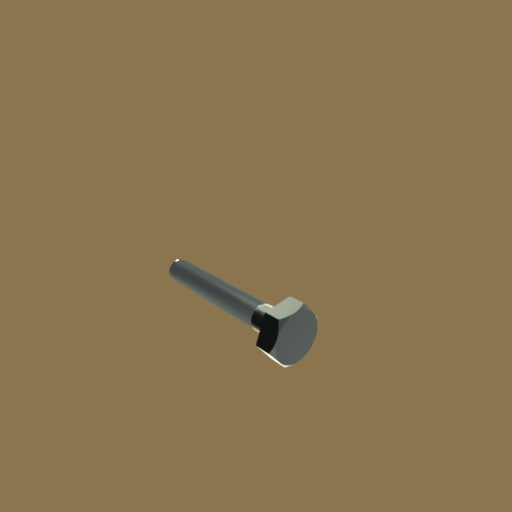
Label: bolt